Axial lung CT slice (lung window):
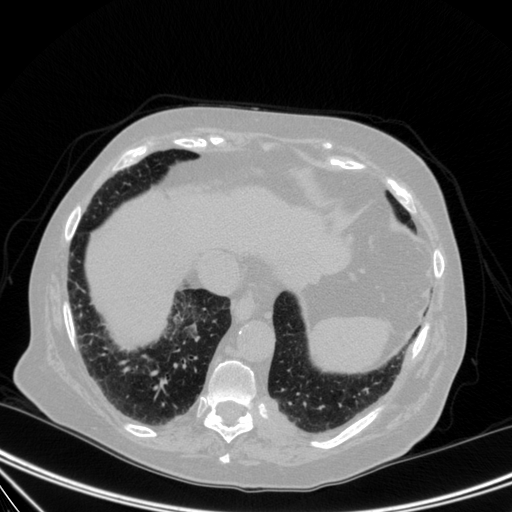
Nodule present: no